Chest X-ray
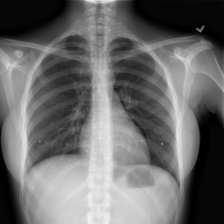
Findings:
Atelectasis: negative
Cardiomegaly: negative
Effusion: negative
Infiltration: negative
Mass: negative
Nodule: negative
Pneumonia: negative
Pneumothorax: negative
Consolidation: negative
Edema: negative
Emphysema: negative
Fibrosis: negative
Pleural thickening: negative
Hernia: negative